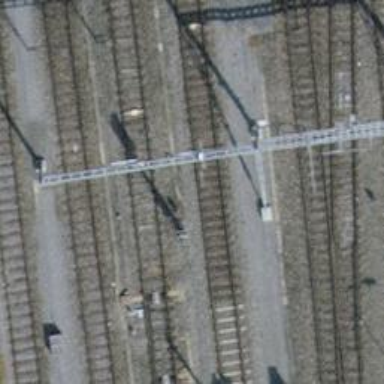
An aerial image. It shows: Railway signal.